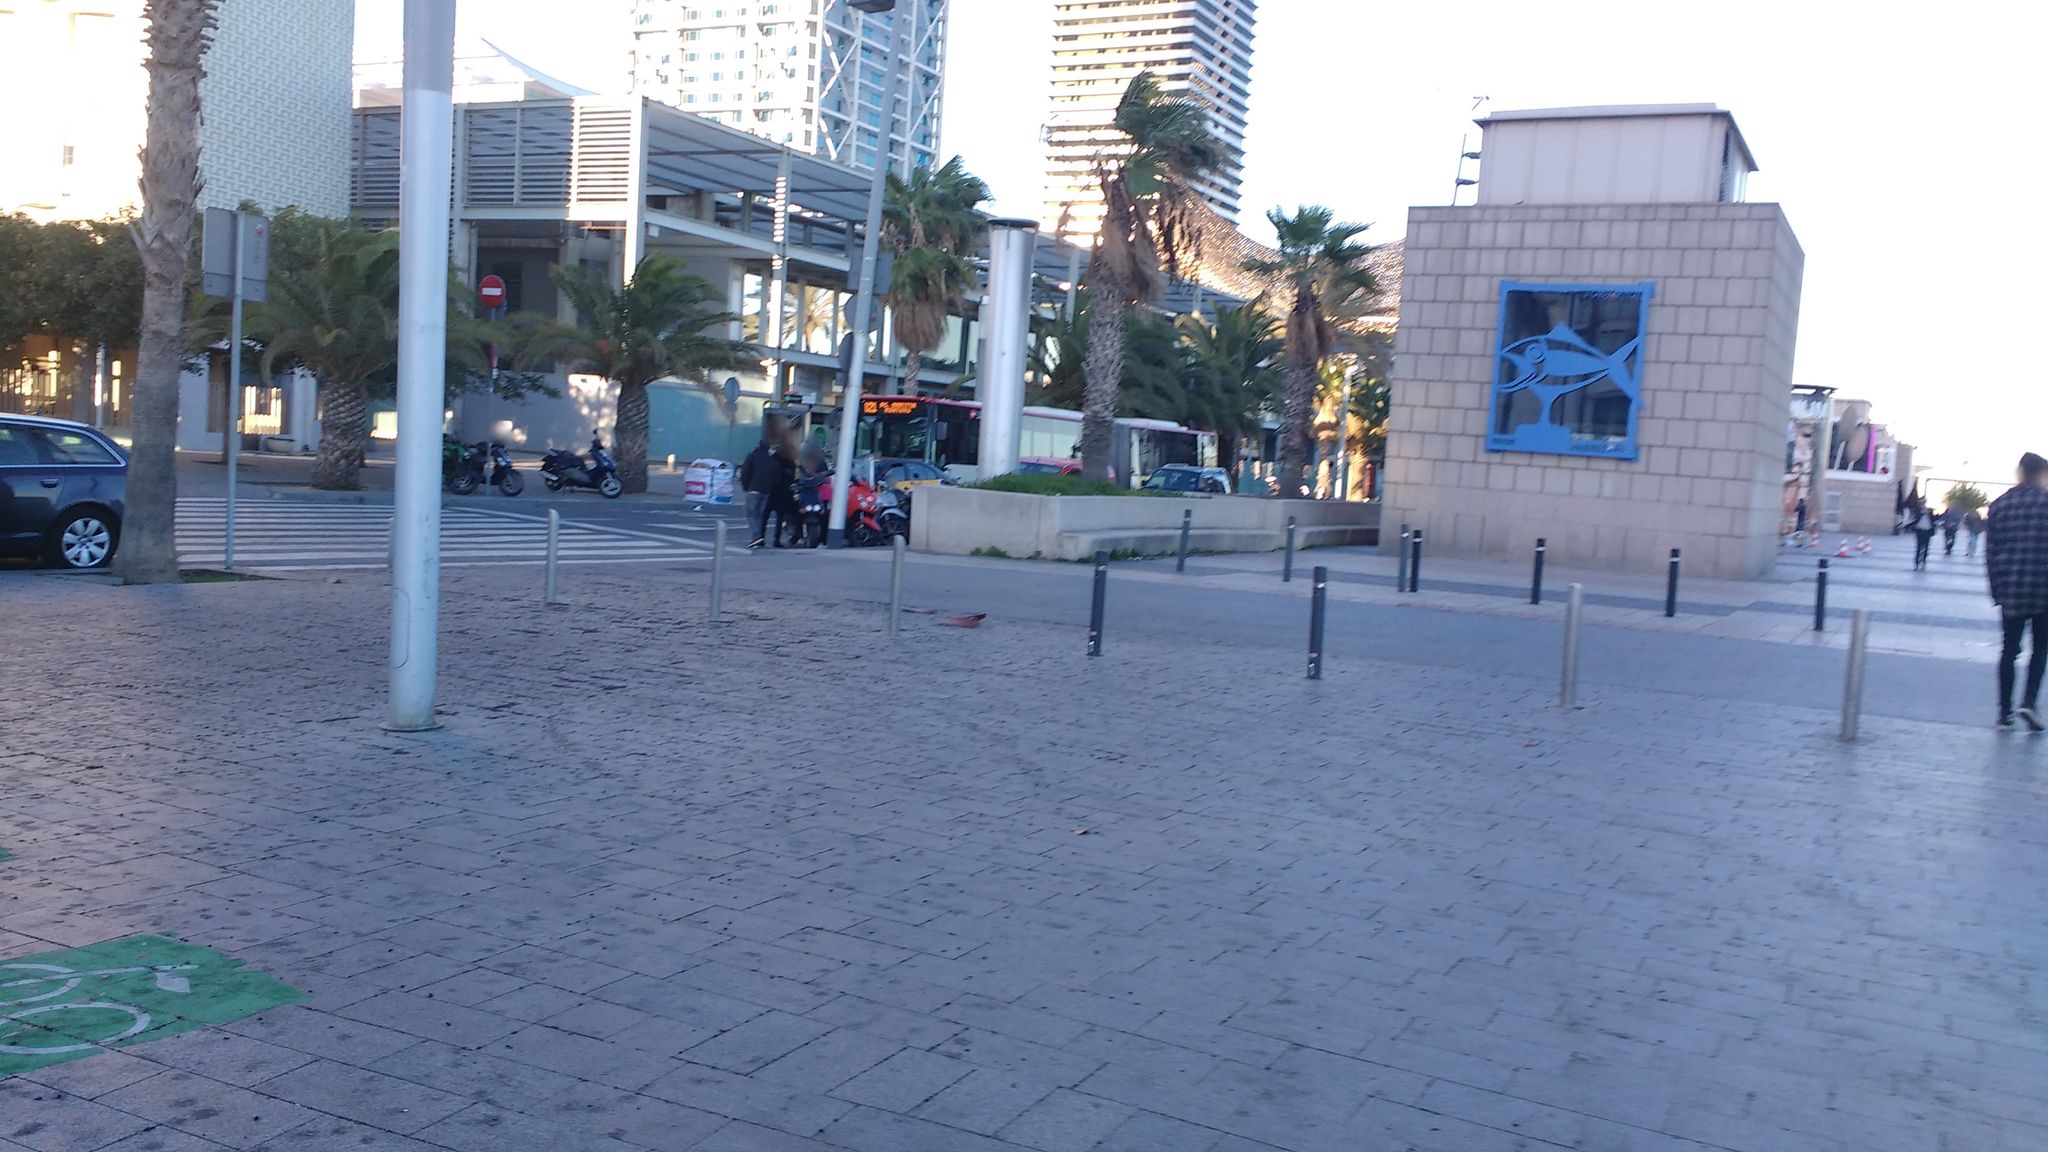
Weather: clear
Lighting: day
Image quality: good
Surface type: walking surface
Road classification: steps, service, footway
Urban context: urban centre
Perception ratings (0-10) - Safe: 7.82, Lively: 9.74, Beautiful: 6.68, Boring: 1.62, Depressing: 2.89, Wealthy: 7.47